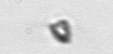
Label: Pyramimonas